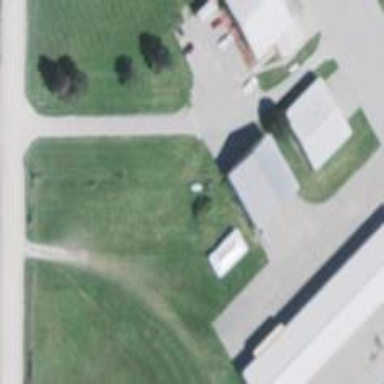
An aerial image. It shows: Airport hangar.